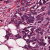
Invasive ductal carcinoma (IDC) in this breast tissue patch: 1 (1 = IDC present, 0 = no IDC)